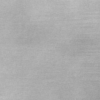
Label: dusty